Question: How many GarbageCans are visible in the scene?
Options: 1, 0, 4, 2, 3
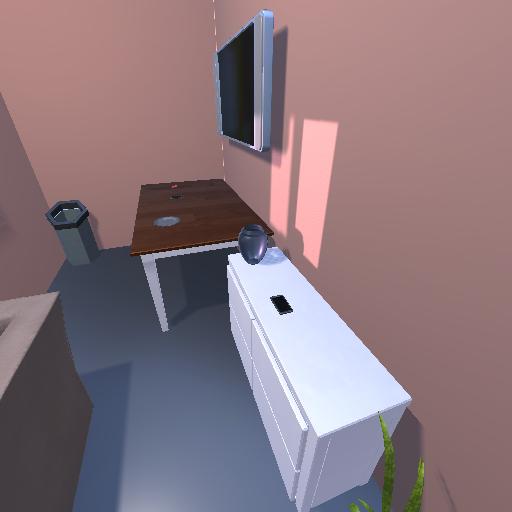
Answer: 1